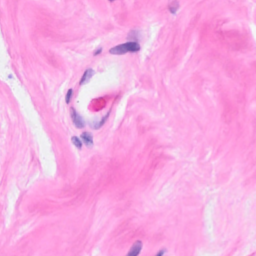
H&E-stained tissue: Breast